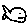
Label: fish